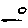
Label: moon